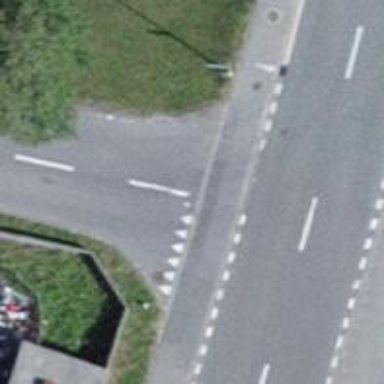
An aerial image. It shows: Road with "give way" sign.